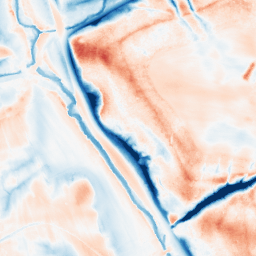
Category: classical
Decomposition family: gaussian_anisotropic
Decomposition parameters: sigma_x: 10
sigma_y: 10
Upsampling method: regularized
Upsampling parameters: scale: 4
lambda_reg: 0.01
Upsampling scale: 4